Question: I'm trying to convert from table to bootstrap grid for mobile comparability. Below is an image of both of them on one page but even though they both follow the same css, bootstrap isn't at the center unlike table is. Can someone please explain this to me because this makes no sense.
Thank you
table is at the top and Bootstrap is at the bottom

and here's my HTML
'''
.platinum2 {
color: #FFFFFF;
font-size: 30px;
font-weight: 600;
line-height: 41px;
text-align: center;
}
.package_text {
color: #FFFFFF;
font-family: "lato";
font-size: 14px;
font-weight: 500;
line-height: 26px;
}
.package_price {
color: #FFFFFF;
font-family: "lato";
font-size: 16px;
font-weight: bold;
line-height: 14px;
text-align: center;
}
.glyphicon-star{
font-size: 20px;
}
'''
'''
<div class="row" style="width:50%;margin-left:25% ; margin-bottom:25px; text-align:center">
<h1 class="platinum2">Platinum <br><span class="glyphicon glyphicon-star" style="color:#FFFACC" /><span class="glyphicon glyphicon-star" style="color:#FFFACC" /><span class="glyphicon glyphicon-star" style="color:#FFFACC" /> </h1>
<div class="col-md-6" >
<span class="package_text">Hand Wash<br>Full Interior<br>Complete Vacuum<br>Leather Clean+Shine<br>
&nbsp;<br />
Tire Dressing<br>Tire and Rim Detailing<br>Engine Shampoo<br />
&nbsp;<br /></span>
<span class="package_price"> Cars: $189</span>
</div>
<div class="col-md-6">
<span class="package_text">Roof Liner<br>Full Body Wax<br>Clay Bar Treatment<br>Interior Shampooing<br />
&nbsp;<br />
Complete Detail<br>In & Out Windows<br>Door Jam Cleaning<br />
&nbsp;<br /></span>
<span class="package_price">SUVs: $199</span>
</div>
</div>
</div>
<div class="container" style="background-image:url('/images/StripedBGDetailPackages.png' ); align-items:center; text-align:center; margin-top:25px; padding-top:25px; background-size:100%" >
<table style="width:50%;margin-left:25% ; margin-right:25%; margin-bottom:25px;">
<tr>
<td class="platinum2">Gold</td>
<td class="platinum2">Silver</td>
</tr>
<tr>
<td><span class="glyphicon glyphicon-star" style="color:#FFFACC" /><span class="glyphicon glyphicon-star" style="color:#FFFACC" /></td>
<td><span class="glyphicon glyphicon-star" style="color:#FFFACC" /></td>
</tr>
<tr>
<td class="package_text">Hand Wash</td>
<td class="package_text">Hand Wash</td>
</tr>
<tr>
<td class="package_text">Complete Vacuum</td>
<td class="package_text">Clay Bar Treatment</td>
</tr>
<tr>
<td class="package_text">Interior Shampooing</td>
<td class="package_text">Complete Body Wax</td>
</tr>
<tr>
<td class="package_text">Leather Clean+Shine</td>
<td class="package_text">Tire and Rim</td>
</tr>
<tr>
<td class="package_text">Complete Deetail</td>
<td class="package_text">Detailing</td>
</tr>
<tr>
<td class="package_text">In &amp; Out Windows</td>
<td class="package_text">Tire Dressing</td>
</tr>
<tr class="package_text">
<td>&nbsp;</td>
<td>&nbsp;</td>
</tr>
<tr>
<td class="package_price">Cars:$119&nbsp;&nbsp;&nbsp;SUVs:$129</td>
<td class="package_price">Cars:$99&nbsp;&nbsp;&nbsp;SUVs:$109</td>
</tr>
</table>
<div class="row" style="width:50%;margin-left:25% ; margin-right:25%; margin-bottom:25px;">
<div class="col-md-6">
<table>
<tr>
<td class="platinum2">Gold</td>
</tr>
<tr>
<td><span class="glyphicon glyphicon-star" style="color:#FFFACC" /><span class="glyphicon glyphicon-star" style="color:#FFFACC" /></td>
</tr>
<tr>
<td class="package_text">Hand Wash</td>
</tr>
<tr>
<td class="package_text">Complete Vacuum</td>
</tr>
<tr>
<td class="package_text">Interior Shampooing</td>
</tr>
<tr>
<td class="package_text">Leather Clean+Shine</td>
</tr>
<tr>
<td class="package_text">Complete Deetail</td>
</tr>
<tr>
<td class="package_text">In &amp; Out Windows</td>
</tr>
<tr>
<td>&nbsp;</td>
</tr>
<tr>
<td class="package_price">Cars:$119&nbsp;&nbsp;&nbsp;SUVs:$129</td>
</tr>
</table>
</div>
<div class="col-md-6">
<table>
<tr>
<td class="platinum2">Silver</td>
</tr>
<tr>
<td><span class="glyphicon glyphicon-star" style="color:#FFFACC" /></td>
</tr>
<tr>
<td class="package_text">Hand Wash</td>
</tr>
<tr>
<td class="package_text">Clay Bar Treatment</td>
</tr>
<tr>
<td class="package_text">Complete Body Wax</td>
</tr>
<tr><td class="package_text">Tire and Rim</td></tr>
<tr><td class="package_text">Detailing</td></tr>
<tr><td class="package_text">Tire Dressing</td></tr>
<tr><td>&nbsp;</td></tr>
<tr><td class="package_price">Cars:$99&nbsp;&nbsp;&nbsp;SUVs:$109</td></tr>
</table>
</div>
</div>
'''
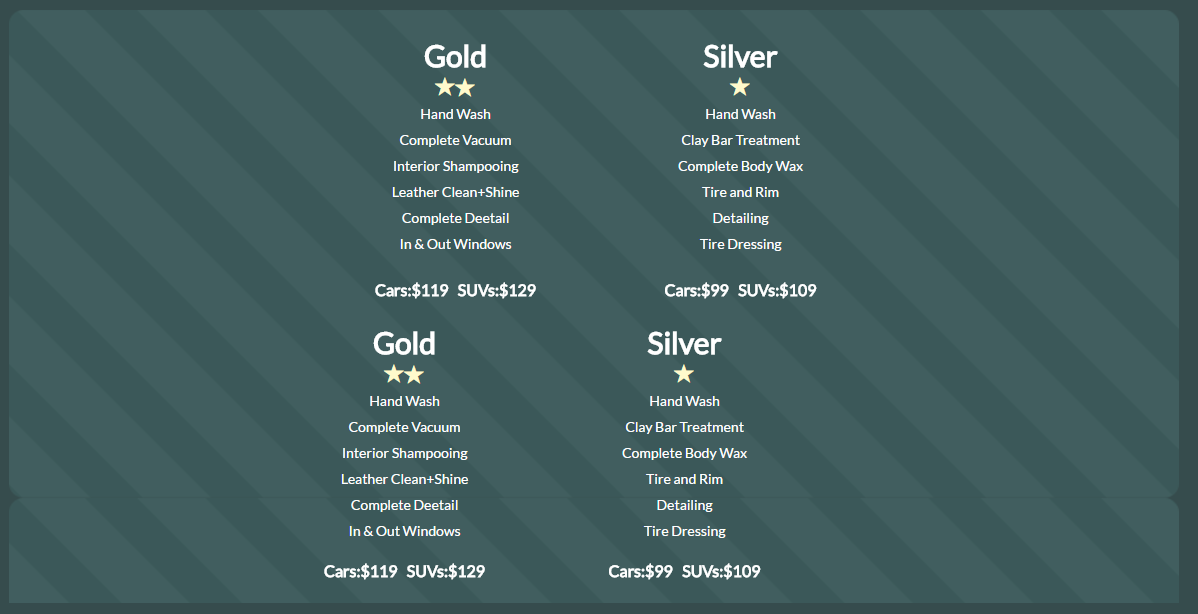
Answer: To debug, first I added the following since your text are white, and border to everything with 1px solid red color, by doing this it is very easy to see why it is not centered! check the link
'''
body {
background-color: gray;
}
* {
border: 1px solid red;
}
'''
<URL>
Now, as you can see 'Gold BS' it is in the correct position, that's because
you need only add the following class to your '<table class="fullwidth">'
'''
.fullwidth {
width: 100%;
}
'''
### OK, full solution, remove the debug stuff we added:
<URL>
### Also I think your star are not in the same line, update your .glyphicon-star to add this margin-top: -1px;.
'''
.glyphicon-star {
font-size: 20px;
margin-top: -1px;
}
'''